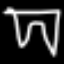
Label: pants